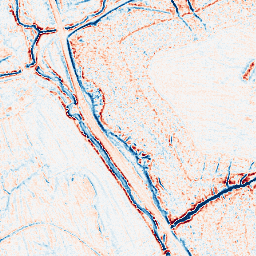
Category: edge_preserving
Decomposition family: anisotropic_diffusion
Decomposition parameters: iterations: 20
kappa: 30
gamma: 0.05
Upsampling method: sinc_blackman
Upsampling parameters: scale: 2
kernel_size: 4
Upsampling scale: 2